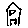
Label: house